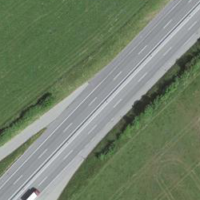
EUNIS habitat code: 57
Species observed at this site:
Milvus migrans